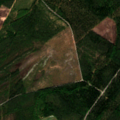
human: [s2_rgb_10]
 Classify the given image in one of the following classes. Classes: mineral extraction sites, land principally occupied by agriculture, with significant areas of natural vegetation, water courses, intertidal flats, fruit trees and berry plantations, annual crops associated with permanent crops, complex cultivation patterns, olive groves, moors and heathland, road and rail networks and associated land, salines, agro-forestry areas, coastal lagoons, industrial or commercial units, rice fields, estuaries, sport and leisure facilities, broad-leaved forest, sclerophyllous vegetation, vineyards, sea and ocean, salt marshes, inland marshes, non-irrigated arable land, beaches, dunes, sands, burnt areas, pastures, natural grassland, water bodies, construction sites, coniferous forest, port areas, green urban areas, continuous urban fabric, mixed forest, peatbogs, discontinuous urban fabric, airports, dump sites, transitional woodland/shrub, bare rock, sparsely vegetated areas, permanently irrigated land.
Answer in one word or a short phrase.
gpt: non-irrigated arable land, coniferous forest, mixed forest